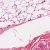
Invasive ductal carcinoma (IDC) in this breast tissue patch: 0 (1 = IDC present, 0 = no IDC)